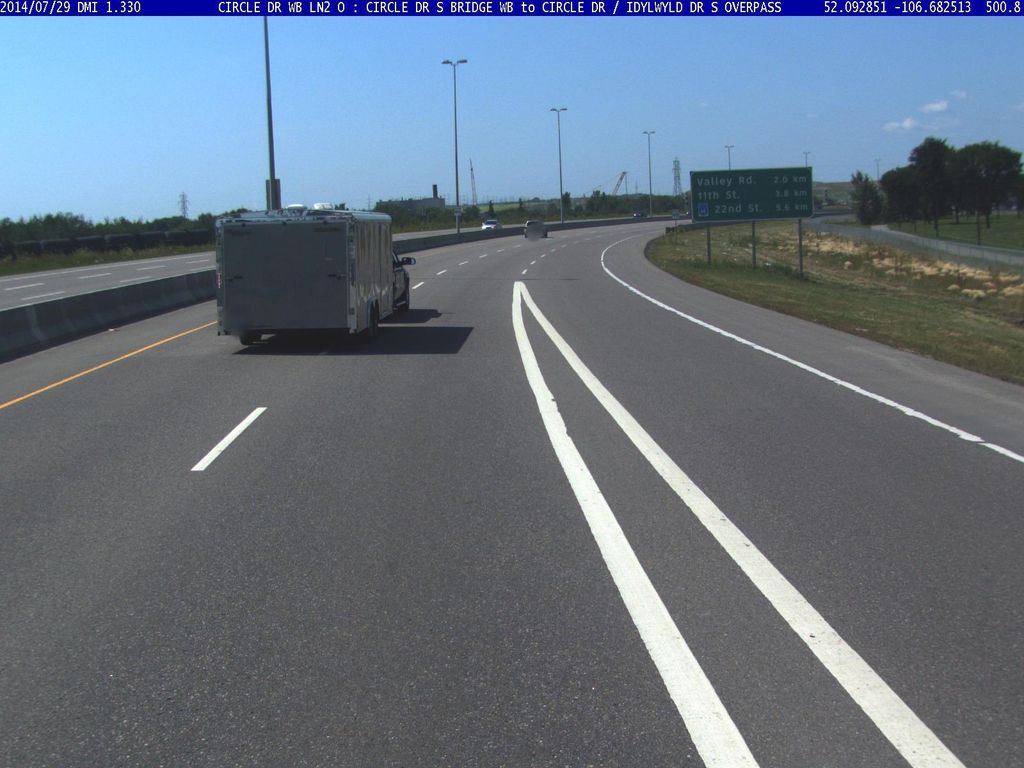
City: saskatoon